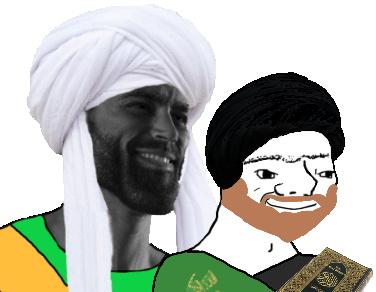
Label: 5_Grug